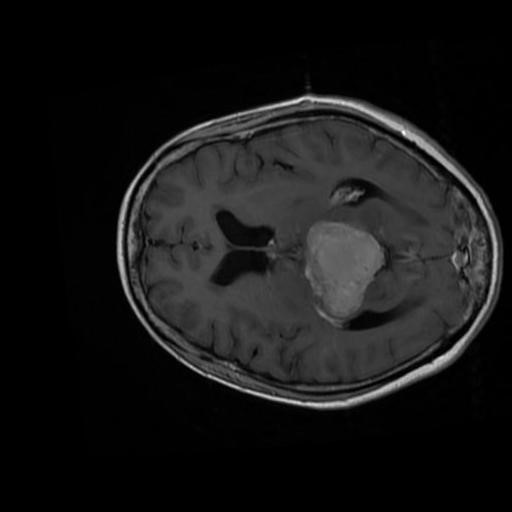
Label: brain_menin